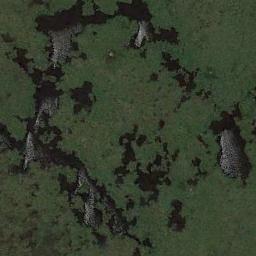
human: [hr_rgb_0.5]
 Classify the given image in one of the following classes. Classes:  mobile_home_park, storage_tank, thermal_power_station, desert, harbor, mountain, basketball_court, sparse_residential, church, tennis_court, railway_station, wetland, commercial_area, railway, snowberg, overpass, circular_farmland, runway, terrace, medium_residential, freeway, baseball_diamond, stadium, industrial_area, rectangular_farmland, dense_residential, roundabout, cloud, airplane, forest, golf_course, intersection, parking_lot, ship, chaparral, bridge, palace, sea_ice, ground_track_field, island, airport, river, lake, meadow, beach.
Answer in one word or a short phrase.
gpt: wetland